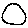
Label: moon